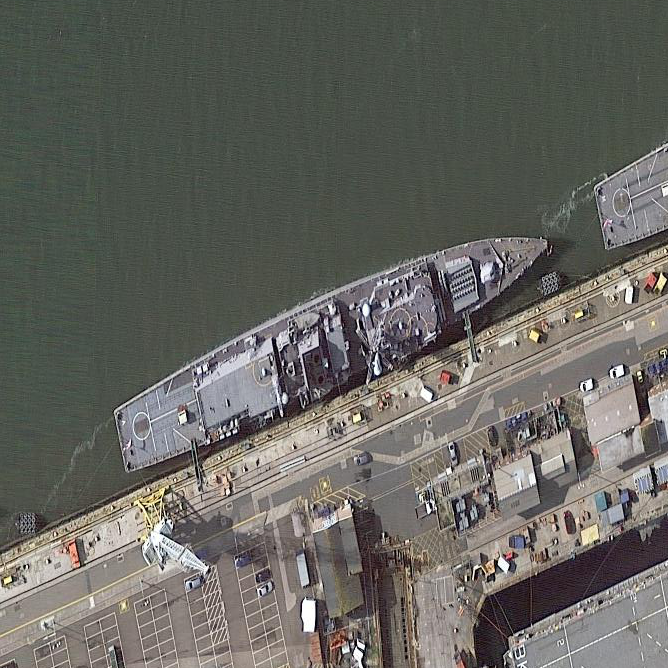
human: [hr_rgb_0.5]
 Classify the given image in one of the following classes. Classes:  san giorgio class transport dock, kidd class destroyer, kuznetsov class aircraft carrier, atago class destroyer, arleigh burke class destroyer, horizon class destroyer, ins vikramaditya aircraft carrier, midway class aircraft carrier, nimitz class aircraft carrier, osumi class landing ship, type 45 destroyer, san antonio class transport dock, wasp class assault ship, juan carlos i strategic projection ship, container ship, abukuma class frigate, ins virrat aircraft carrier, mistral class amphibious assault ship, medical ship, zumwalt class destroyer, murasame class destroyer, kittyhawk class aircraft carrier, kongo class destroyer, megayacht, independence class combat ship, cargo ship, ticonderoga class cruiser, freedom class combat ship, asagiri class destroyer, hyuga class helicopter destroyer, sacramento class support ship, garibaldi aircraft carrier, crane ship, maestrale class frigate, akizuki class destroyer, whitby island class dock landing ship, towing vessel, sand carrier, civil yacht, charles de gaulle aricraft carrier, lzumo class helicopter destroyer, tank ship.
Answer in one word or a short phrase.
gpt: Type 45 destroyer